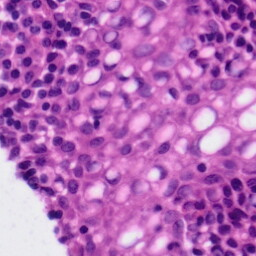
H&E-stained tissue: Tonsil